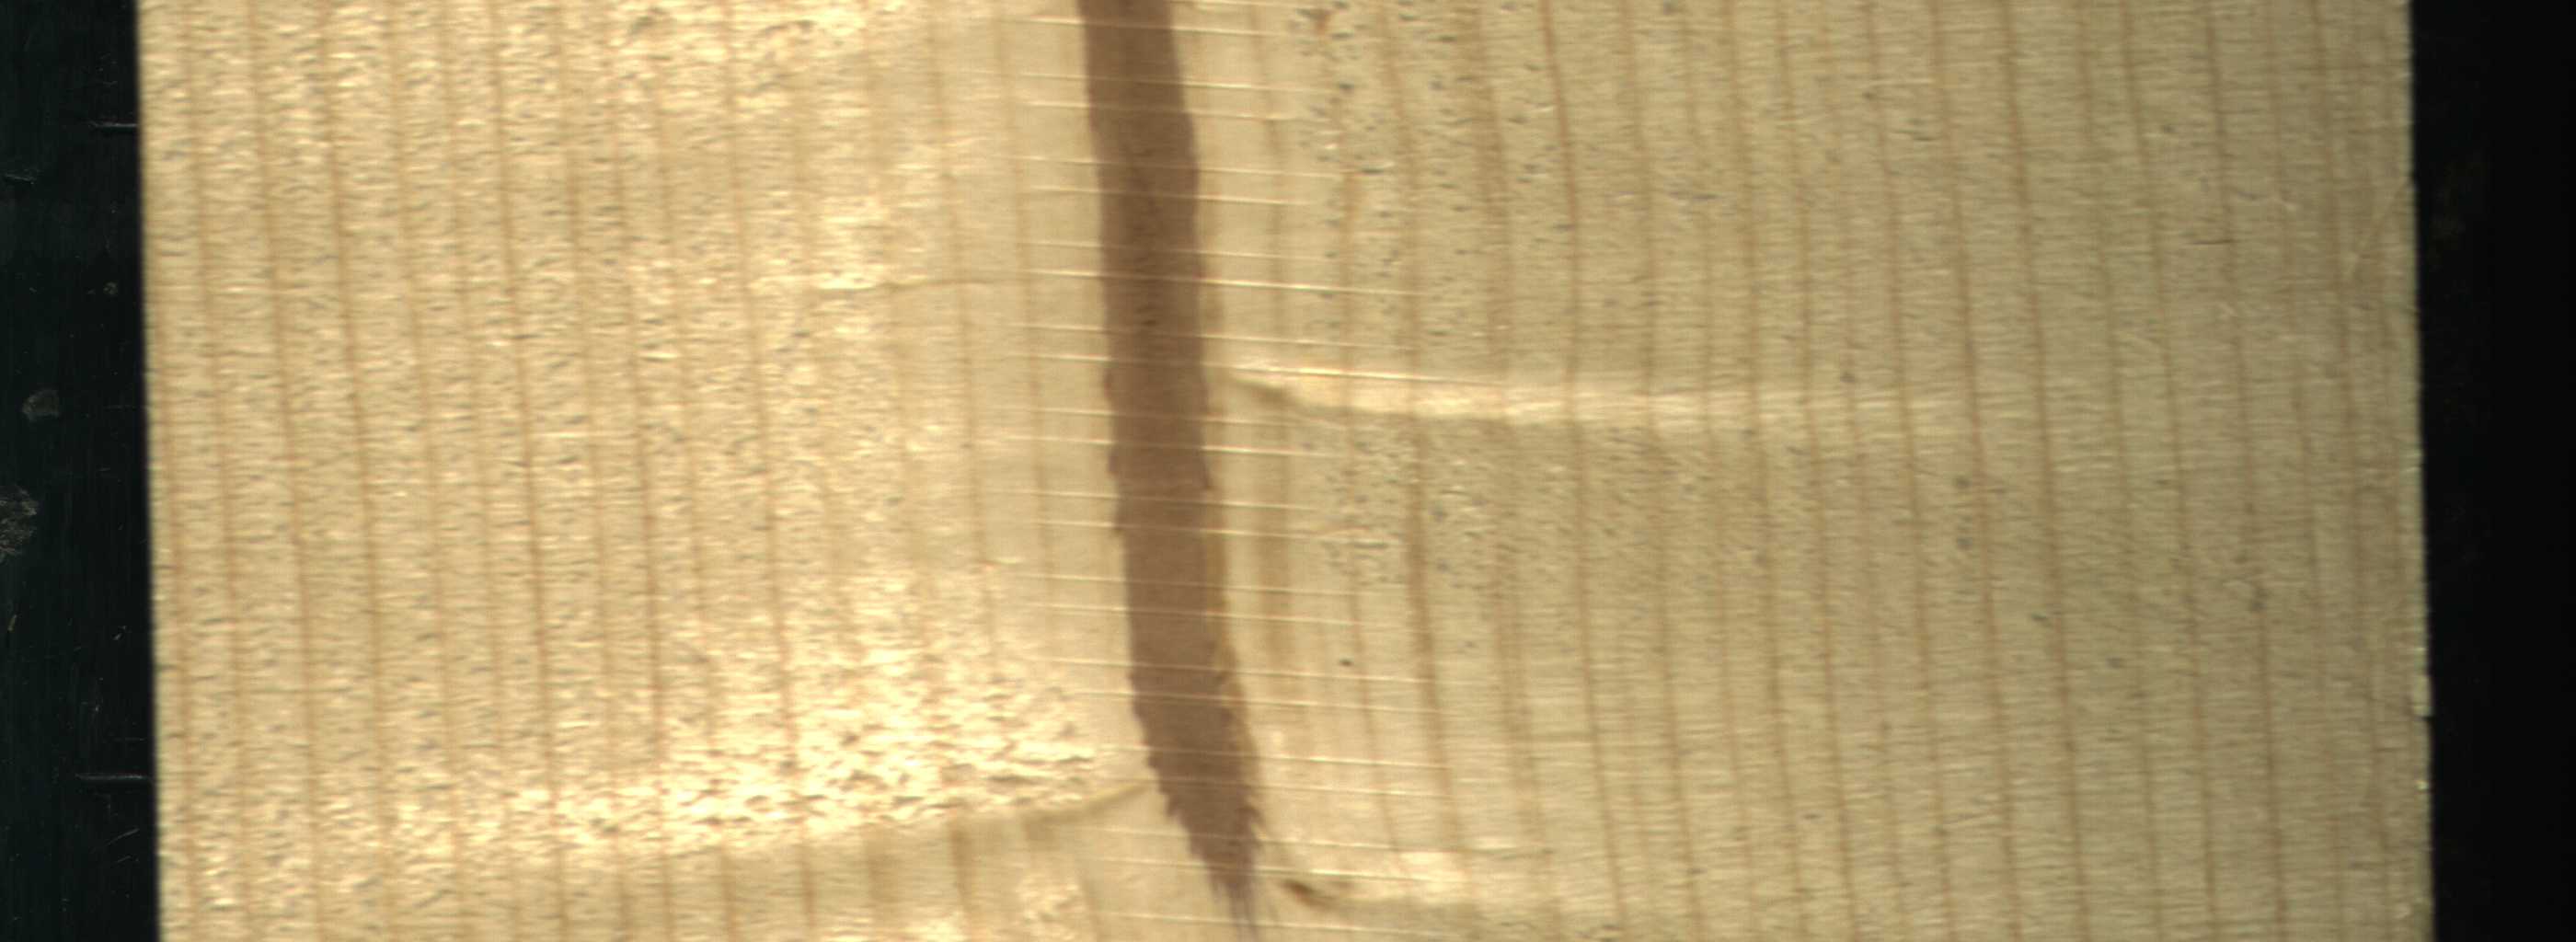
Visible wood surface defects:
Quartzity